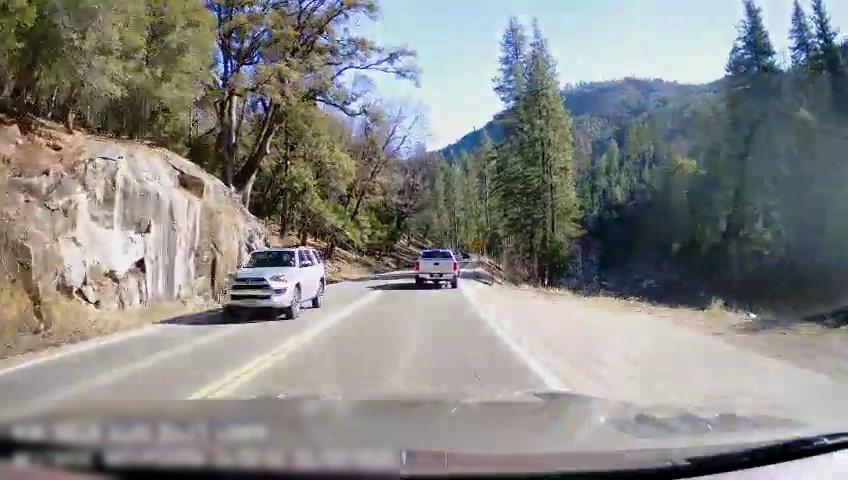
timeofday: Day
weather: Sunny
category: Drivable Space
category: Drivable Space
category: Vehicles | Truck
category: Vehicles | SUV
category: Lanes | Opposite Lane
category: Lanes | Current Lane
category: Lanes | Opposite Lane
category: Lanes | Current Lane